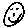
Label: smiley face